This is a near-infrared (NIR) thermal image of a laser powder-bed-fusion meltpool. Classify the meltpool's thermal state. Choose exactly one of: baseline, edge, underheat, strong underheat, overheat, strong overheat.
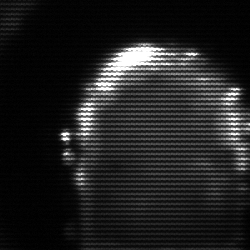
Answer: baseline